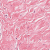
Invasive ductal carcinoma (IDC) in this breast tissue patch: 0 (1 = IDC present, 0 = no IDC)